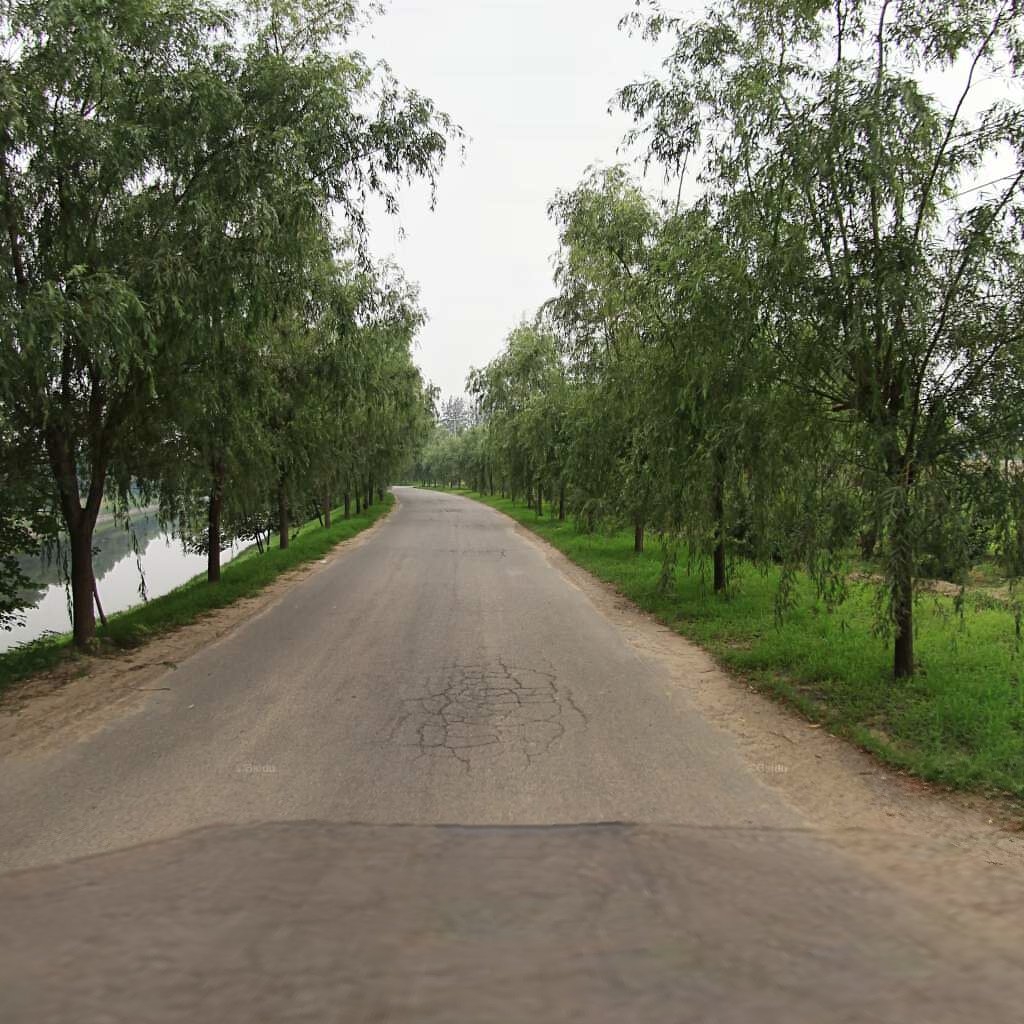
Region: Chaoyang
Road damage annotations: alligator crack